Aerial crown-view tile of a tropical tree (Barro Colorado Island, Panama), acquired 20250616:
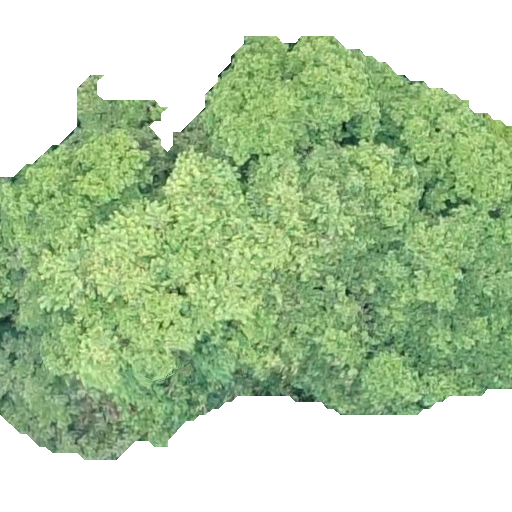
Species: Prioria copaifera
GBIF accepted scientific name: Prioria copaifera
Crown area: 261.507 m²